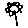
Label: flower